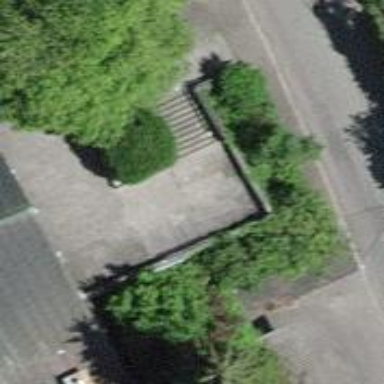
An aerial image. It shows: Road with steps.